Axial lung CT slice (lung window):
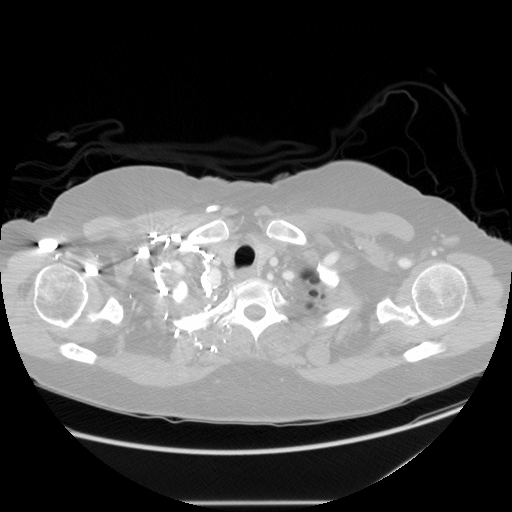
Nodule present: no